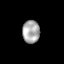
Tissue: skin
Cell type: Fibroblasts
Senescence score: 0.7906
Nuclear area (px): 386
Mean DAPI intensity: 169.402